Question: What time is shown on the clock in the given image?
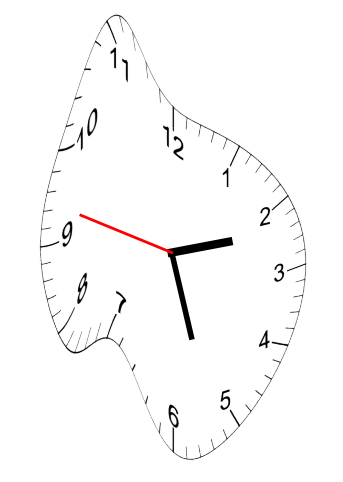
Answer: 02:26:47